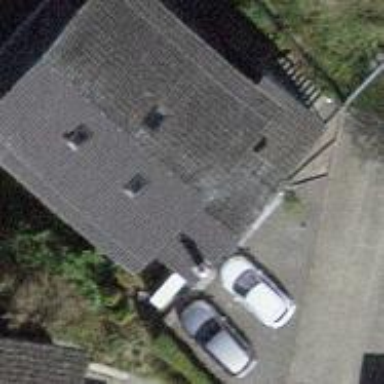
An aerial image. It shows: Building with tiled roof.